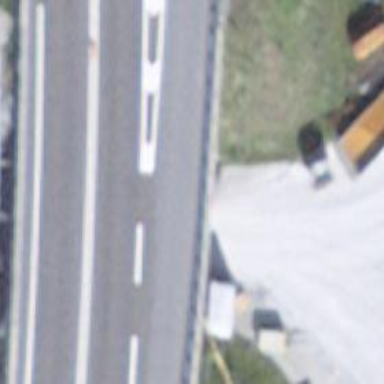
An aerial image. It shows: Tunnel.